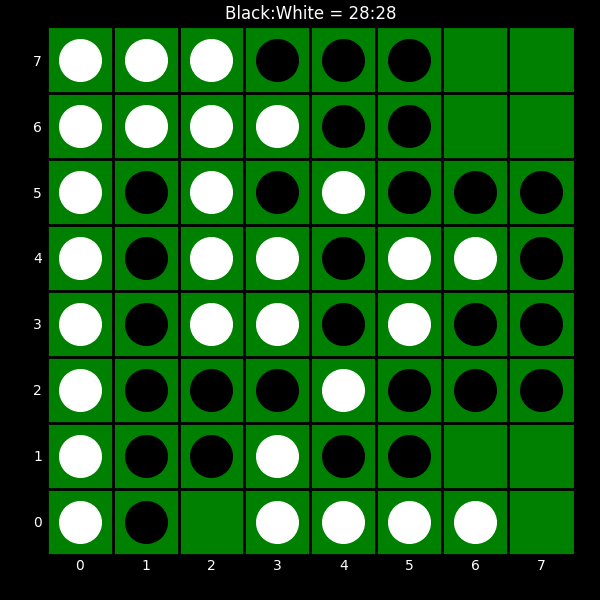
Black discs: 28
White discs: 28